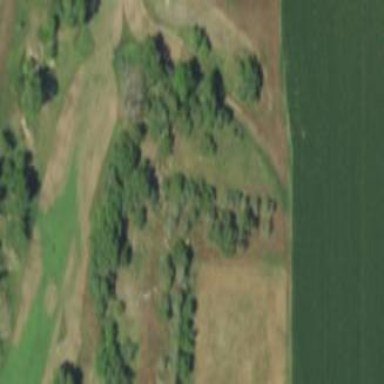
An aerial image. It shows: Beautiful woodland area.